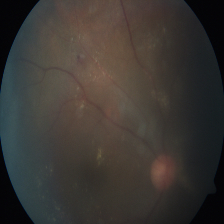
Diabetic retinopathy grade: Severe